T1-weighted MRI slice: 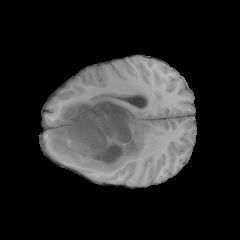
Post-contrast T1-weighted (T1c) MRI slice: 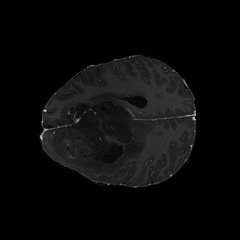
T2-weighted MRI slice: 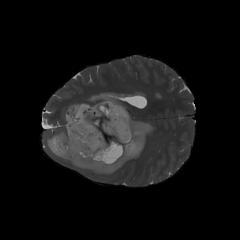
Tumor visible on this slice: yes